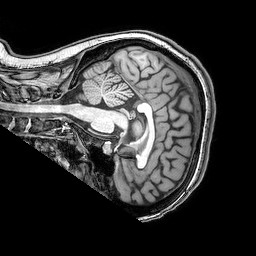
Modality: T1w
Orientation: sagittal
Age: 19
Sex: female